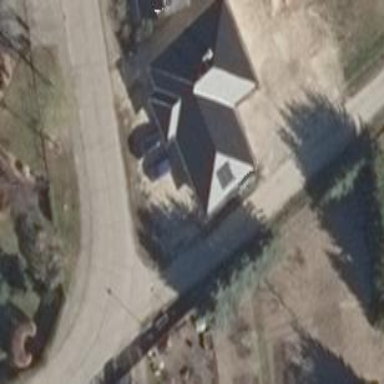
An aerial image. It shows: Part of building.